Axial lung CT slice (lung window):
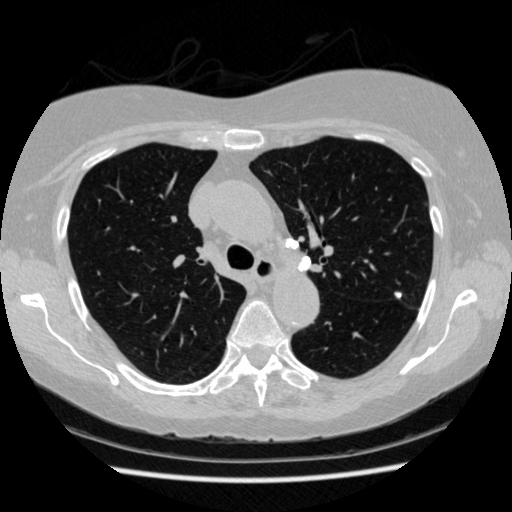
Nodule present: yes
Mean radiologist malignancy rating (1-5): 1.5